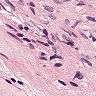
Metastatic tissue present: no